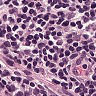
Metastatic tissue present: no